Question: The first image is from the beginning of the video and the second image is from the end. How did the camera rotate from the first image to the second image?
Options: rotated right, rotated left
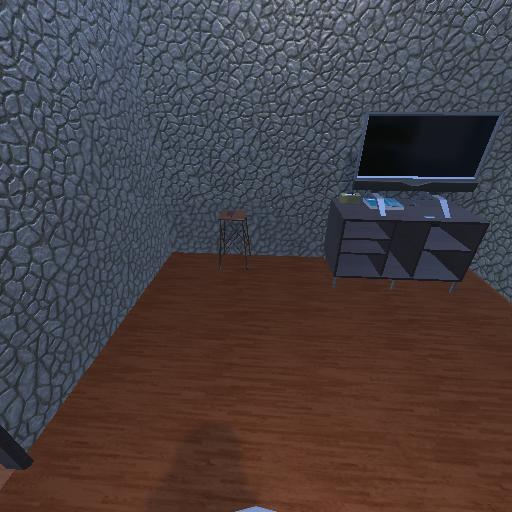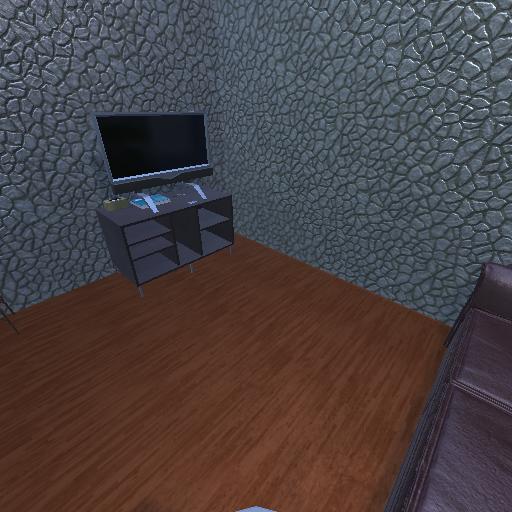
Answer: rotated right